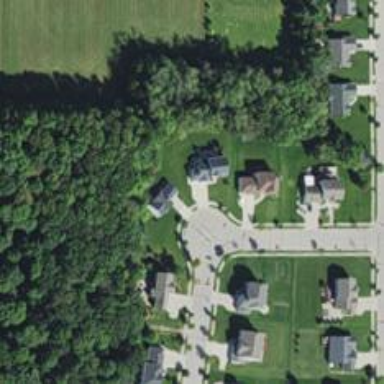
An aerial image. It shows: Residential road.